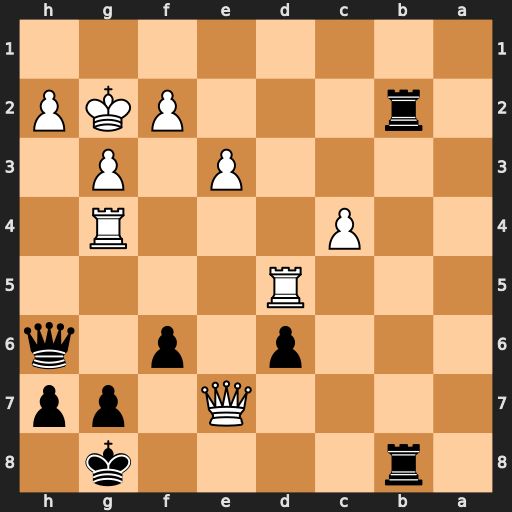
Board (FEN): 1r4k1/4Q1pp/3p1p1q/3R4/2P3R1/4P1P1/1r3PKP/8
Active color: b
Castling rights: -
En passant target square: -
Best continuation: Rxf2+ Kxf2 Qxh2+ Kf3 Qh1+ Kf4 Qf1+ Ke4 f5+ Rxf5 Qxc4+ Kf3 Qf1+